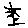
Label: flower